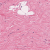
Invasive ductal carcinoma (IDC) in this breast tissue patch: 0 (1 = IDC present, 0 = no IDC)